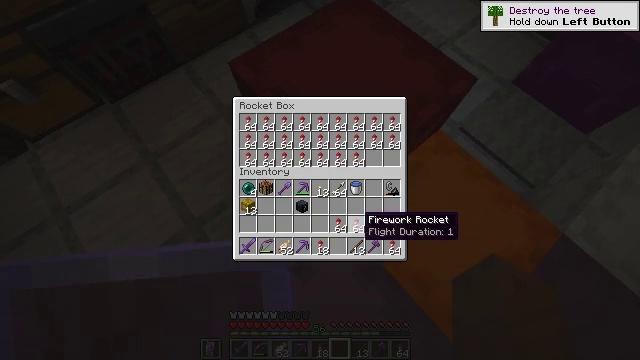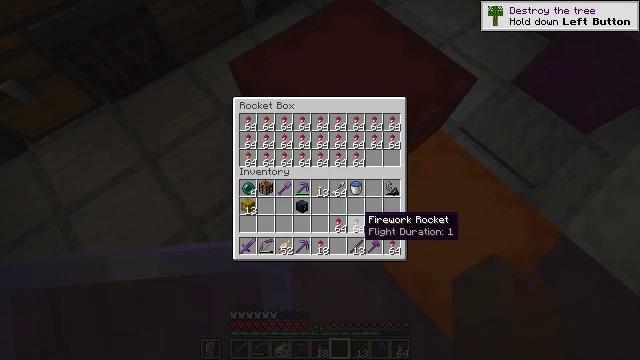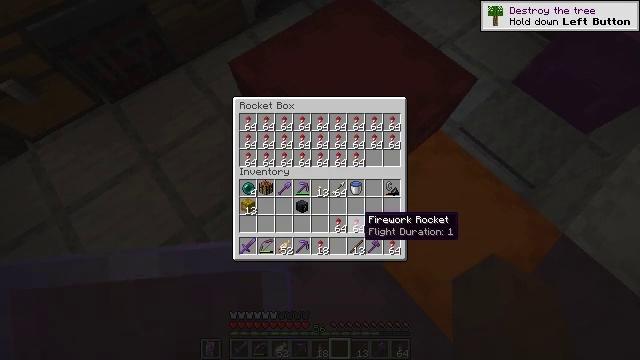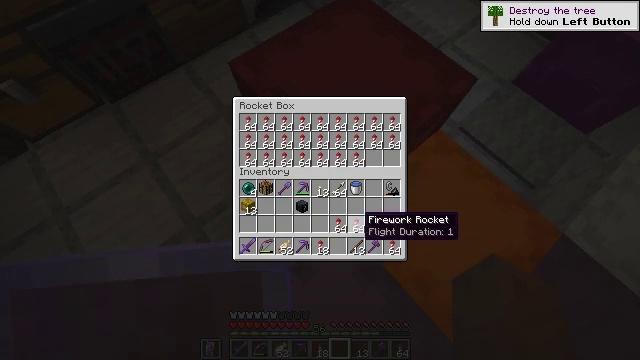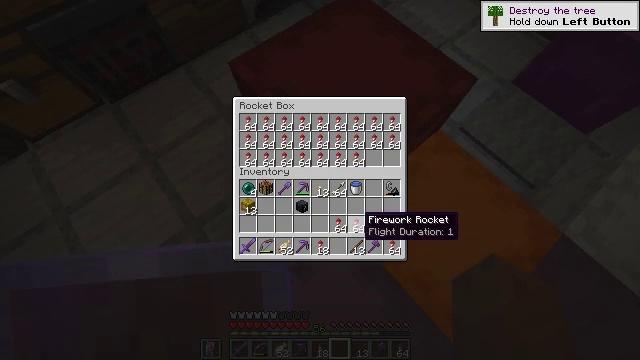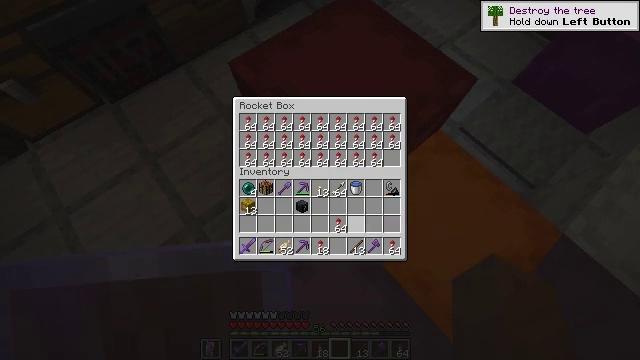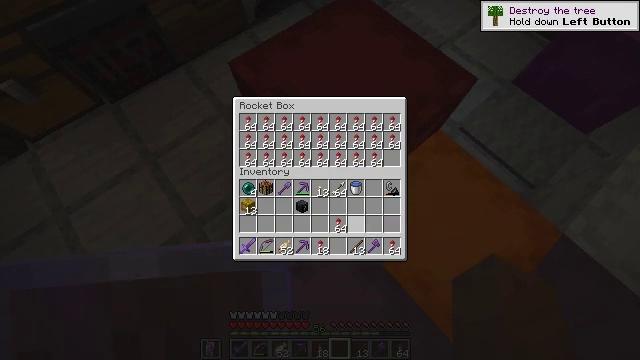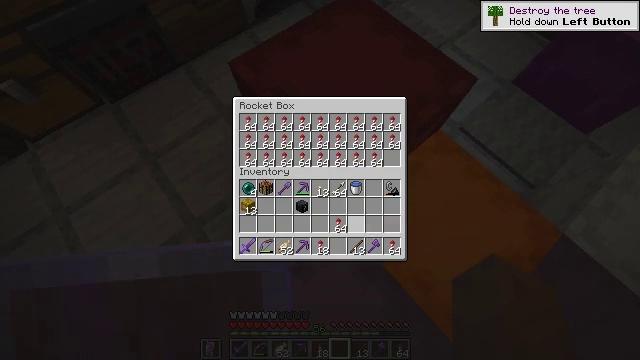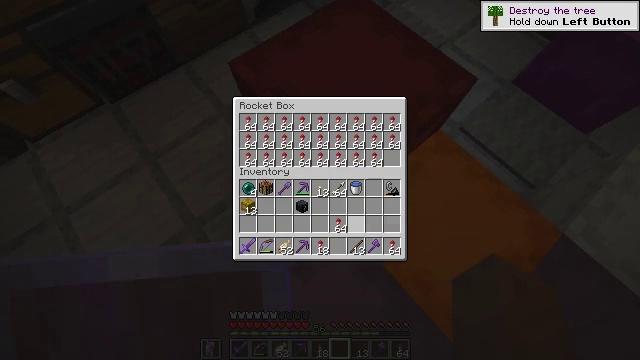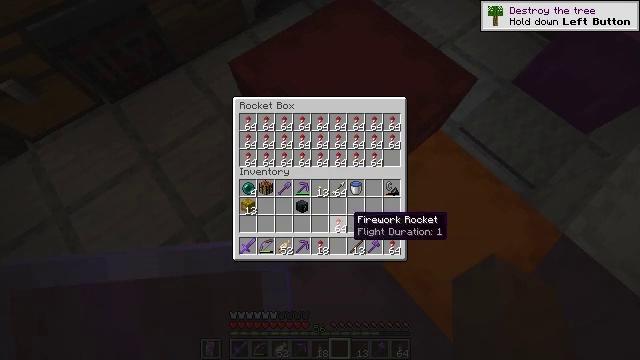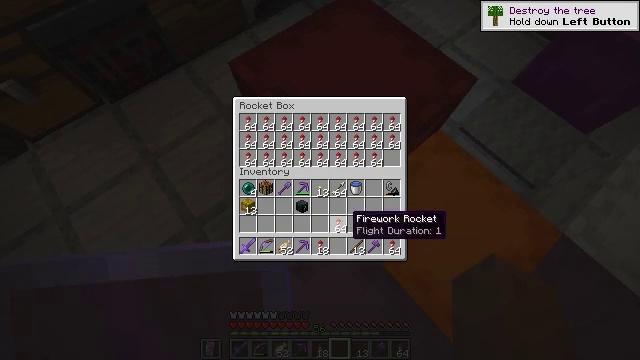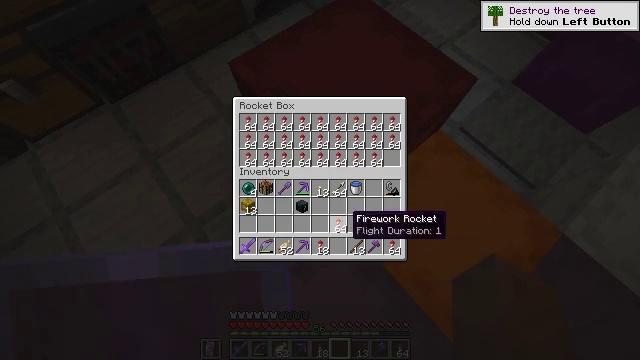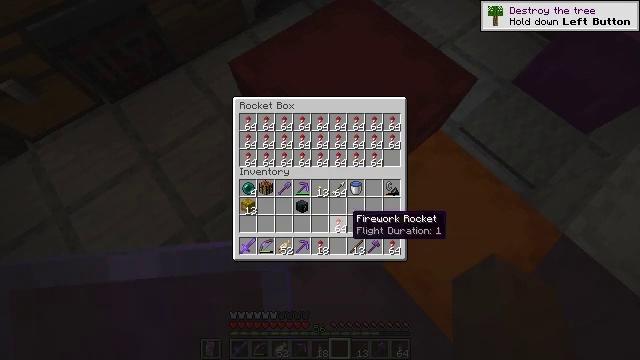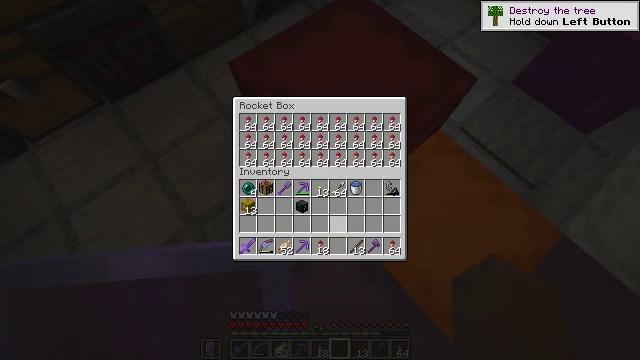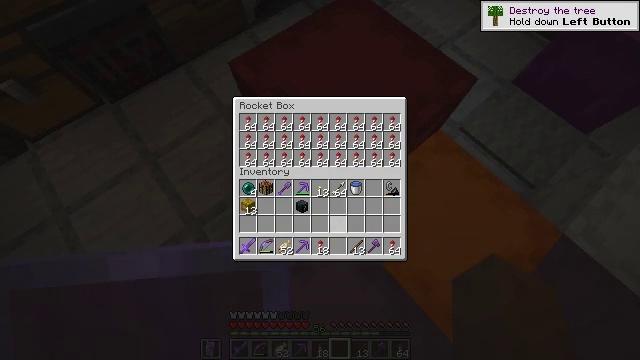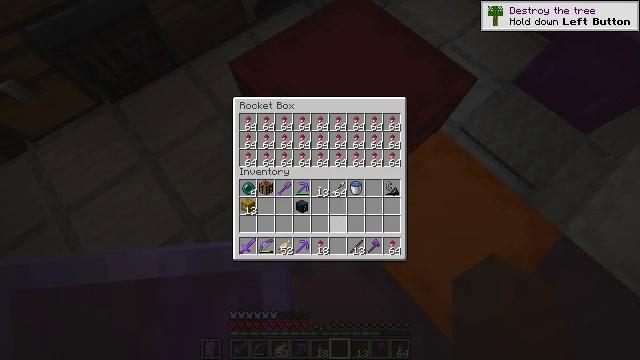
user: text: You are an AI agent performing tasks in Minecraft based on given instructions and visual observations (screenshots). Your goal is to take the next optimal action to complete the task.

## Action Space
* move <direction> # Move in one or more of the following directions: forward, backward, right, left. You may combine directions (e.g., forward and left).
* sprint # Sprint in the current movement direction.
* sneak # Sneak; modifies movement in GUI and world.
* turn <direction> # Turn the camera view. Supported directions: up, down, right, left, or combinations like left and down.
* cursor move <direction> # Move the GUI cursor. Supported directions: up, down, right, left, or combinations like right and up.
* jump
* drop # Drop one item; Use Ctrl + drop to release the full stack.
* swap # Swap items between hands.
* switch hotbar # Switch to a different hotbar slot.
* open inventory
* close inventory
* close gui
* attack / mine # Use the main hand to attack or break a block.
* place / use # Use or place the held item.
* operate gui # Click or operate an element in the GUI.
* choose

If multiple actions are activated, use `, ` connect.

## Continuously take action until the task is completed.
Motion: motion action
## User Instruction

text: Retrieve the items from the red shulker box.
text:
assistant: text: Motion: sneak
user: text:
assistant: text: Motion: sneak
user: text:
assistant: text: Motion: sneak
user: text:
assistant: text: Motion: sneak
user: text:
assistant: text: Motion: sneak, attack / mine
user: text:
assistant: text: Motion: sneak, attack / mine
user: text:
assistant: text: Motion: sneak, attack / mine
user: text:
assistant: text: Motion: sneak
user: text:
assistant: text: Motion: sneak
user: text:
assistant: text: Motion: sneak
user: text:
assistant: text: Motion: sneak
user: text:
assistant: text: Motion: sneak
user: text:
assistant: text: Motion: sneak, attack / mine
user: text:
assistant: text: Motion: sneak, attack / mine
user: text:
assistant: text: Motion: sneak, attack / mine
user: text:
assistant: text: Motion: sneak
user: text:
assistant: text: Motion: sneak
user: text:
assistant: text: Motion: sneak
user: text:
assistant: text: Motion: sneak
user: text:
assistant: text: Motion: sneak
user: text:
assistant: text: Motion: no_op
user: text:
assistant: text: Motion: no_op
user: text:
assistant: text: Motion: no_op
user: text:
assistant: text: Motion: no_op
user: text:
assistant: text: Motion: no_op
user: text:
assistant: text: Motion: no_op
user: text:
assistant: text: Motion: no_op
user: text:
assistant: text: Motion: no_op
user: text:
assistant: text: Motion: no_op
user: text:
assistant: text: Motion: no_op